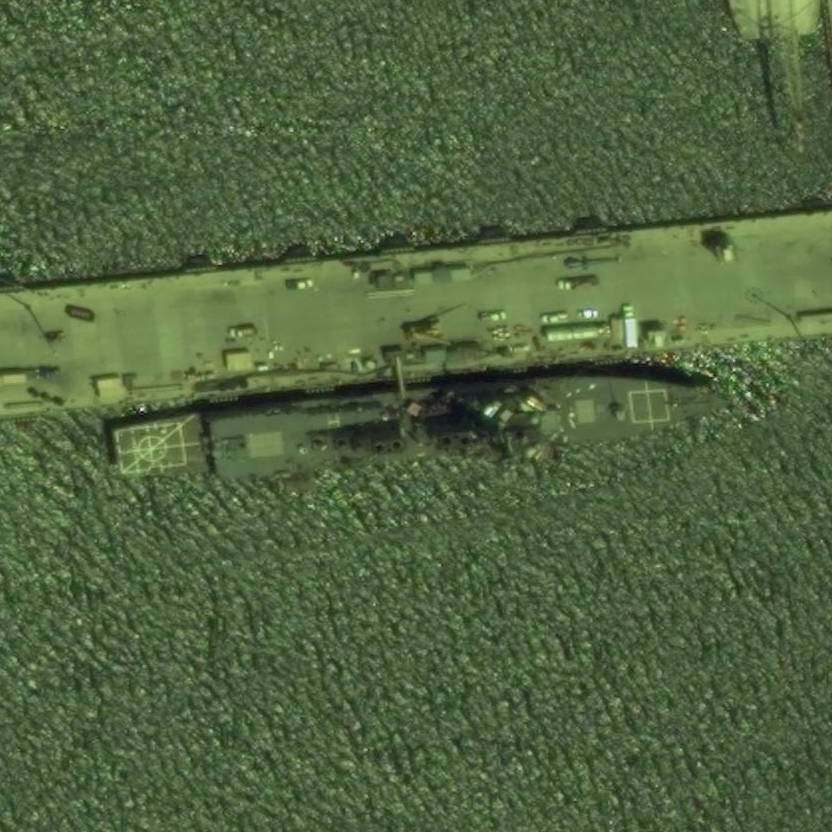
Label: destroyer